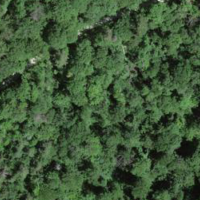
EUNIS habitat code: 41
Species observed at this site:
Lathyrus vernus
Vincetoxicum hirundinaria
Cephalanthera longifolia